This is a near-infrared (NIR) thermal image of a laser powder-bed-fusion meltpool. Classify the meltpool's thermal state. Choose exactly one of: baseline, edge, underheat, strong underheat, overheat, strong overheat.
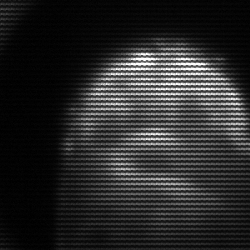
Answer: edge